Field crop: maize
Growth stage: 2
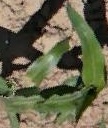
Species: maize